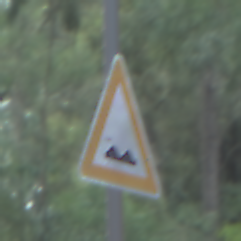
Verkehrszeichen: UnebeneFahrbahn
Umgebung: Outdoor, Nature
Tageszeit: SunriseSunset
Wetter: NotSpecified
Licht: Natural
Jahreszeit: Autumn
Kontrast: MediumContrast